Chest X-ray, PA view. Patient: 7 years old, sex M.
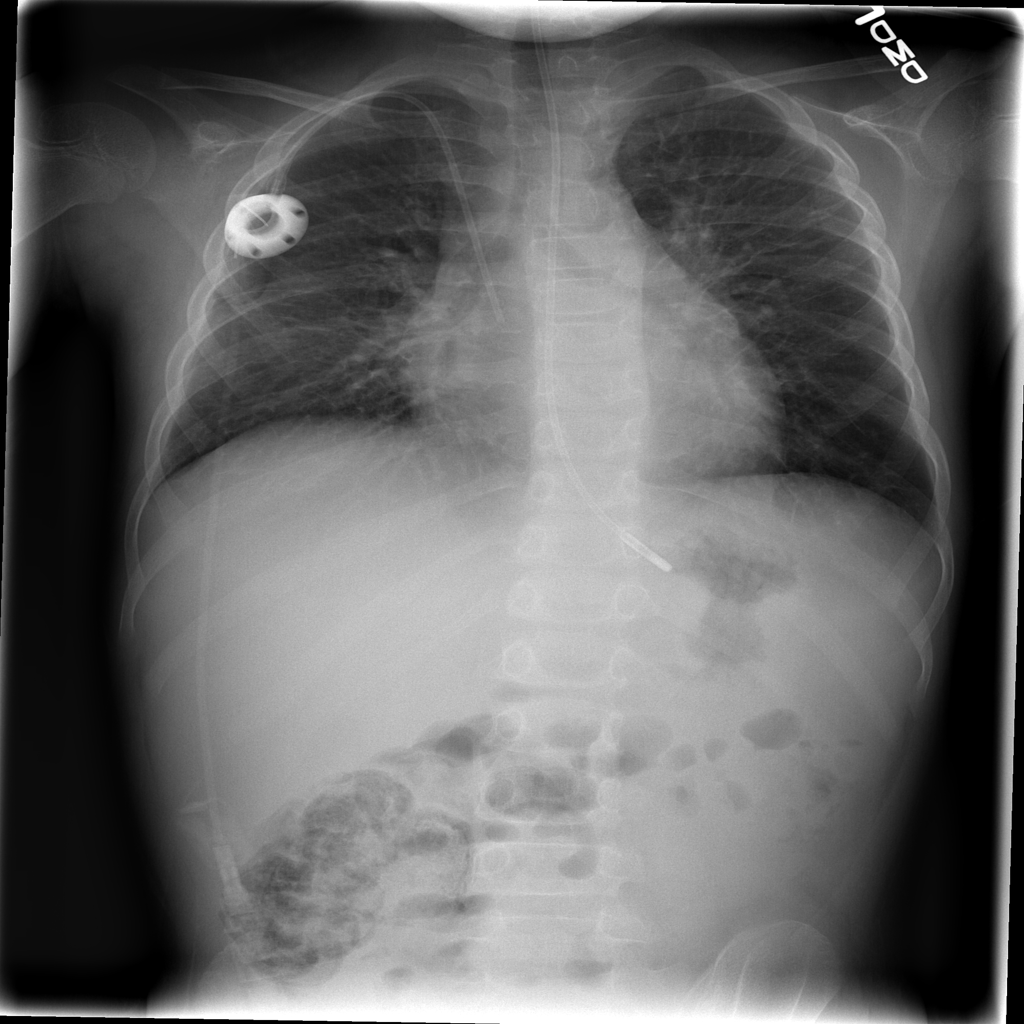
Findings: No Finding